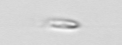
Label: flagellate_morphotype3